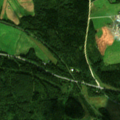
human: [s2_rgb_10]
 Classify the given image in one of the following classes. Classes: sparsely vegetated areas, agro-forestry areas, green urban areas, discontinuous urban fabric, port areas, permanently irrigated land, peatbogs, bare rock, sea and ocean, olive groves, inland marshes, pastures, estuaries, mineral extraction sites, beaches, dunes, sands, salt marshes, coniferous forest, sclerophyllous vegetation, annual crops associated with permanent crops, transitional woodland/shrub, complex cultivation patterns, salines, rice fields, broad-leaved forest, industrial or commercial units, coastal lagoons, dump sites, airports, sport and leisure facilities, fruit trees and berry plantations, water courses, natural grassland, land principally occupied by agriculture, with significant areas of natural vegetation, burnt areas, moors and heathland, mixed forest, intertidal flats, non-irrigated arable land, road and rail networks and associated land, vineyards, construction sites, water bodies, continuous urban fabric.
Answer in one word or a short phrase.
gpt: non-irrigated arable land, land principally occupied by agriculture, with significant areas of natural vegetation, broad-leaved forest, mixed forest